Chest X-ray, AP view. Patient: 48 years old, sex F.
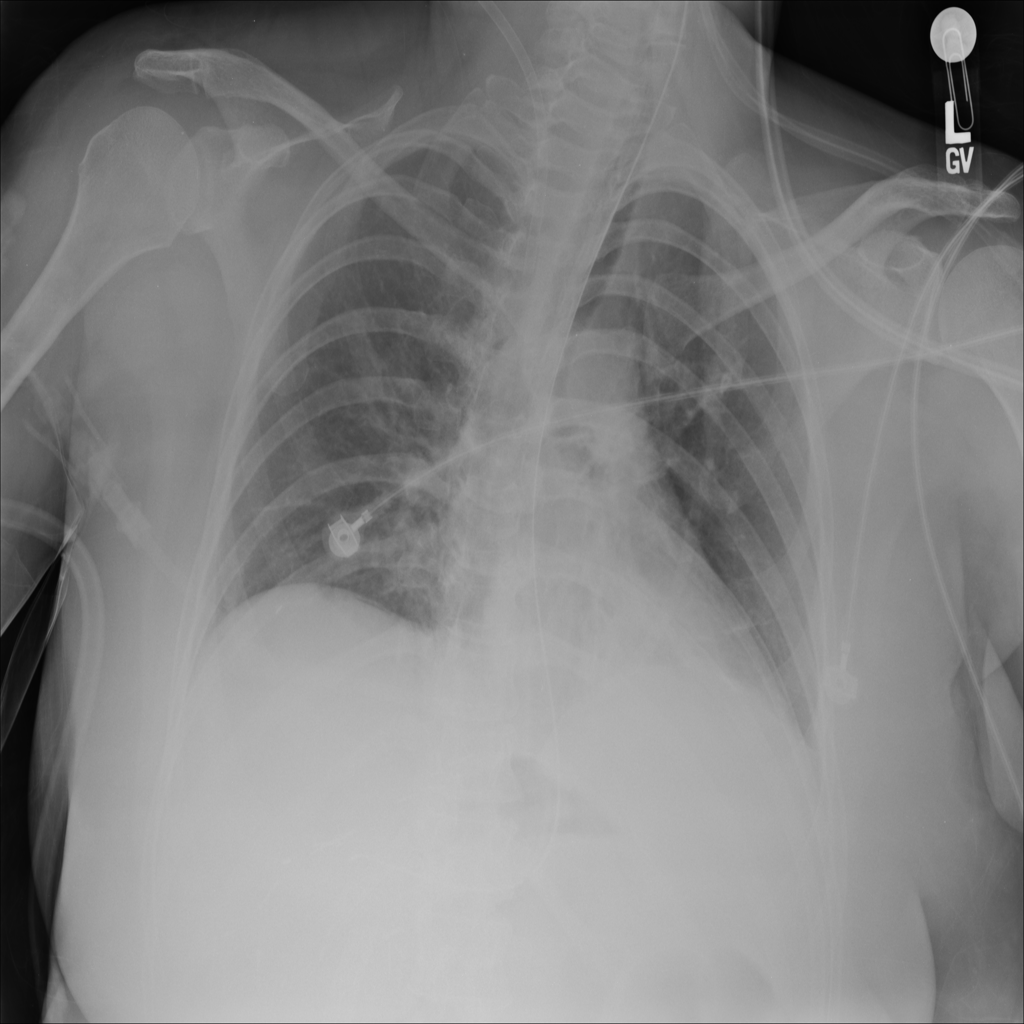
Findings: Atelectasis, Effusion, Infiltration